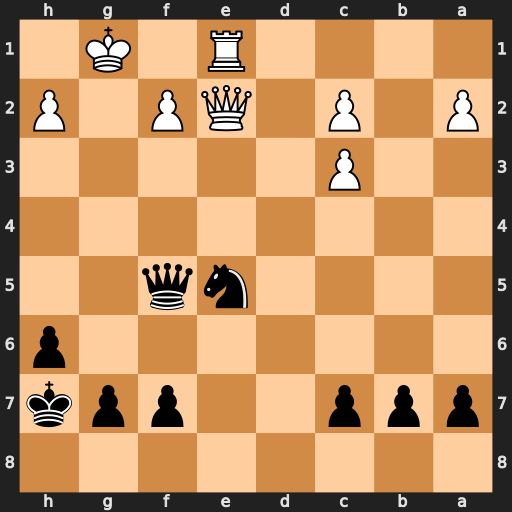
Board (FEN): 8/ppp2ppk/7p/4nq2/8/2P5/P1P1QP1P/4R1K1
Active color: b
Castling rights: -
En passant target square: -
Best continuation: Nf3+ Qxf3 Qxf3